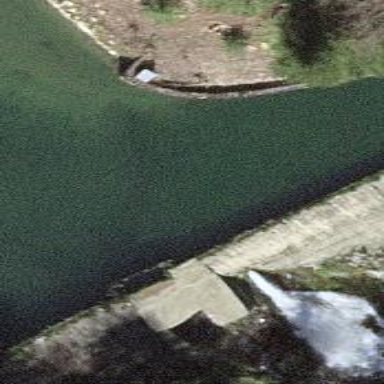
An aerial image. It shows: Dam along waterway.